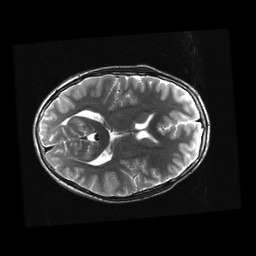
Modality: T2w
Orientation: axial
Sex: male
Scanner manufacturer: ge
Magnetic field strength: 3 T
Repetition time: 5 s
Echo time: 0.101 s